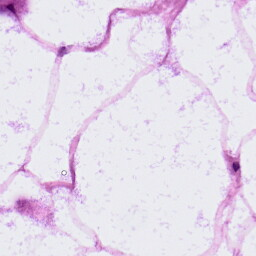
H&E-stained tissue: LymphNode